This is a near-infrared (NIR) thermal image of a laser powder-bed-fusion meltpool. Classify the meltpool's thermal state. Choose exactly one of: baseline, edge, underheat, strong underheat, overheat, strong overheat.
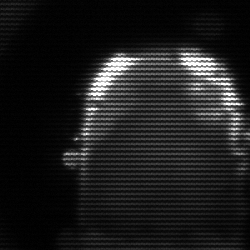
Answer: baseline